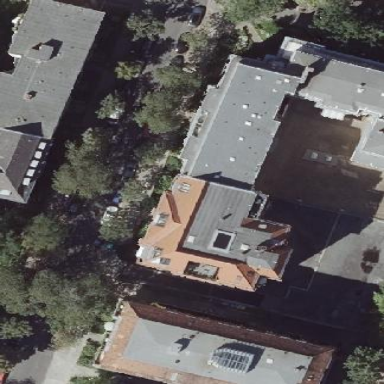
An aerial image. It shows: Apartments housed in building with gambrel roof.